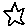
Label: star